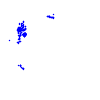
Particle: pion